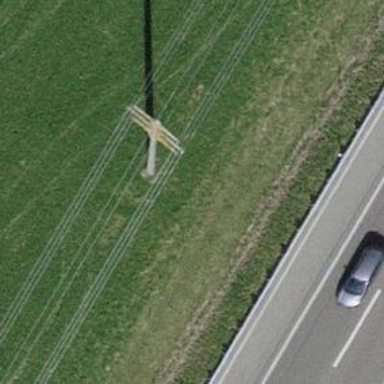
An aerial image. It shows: Power line is depicted.